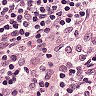
Metastatic tissue present: no